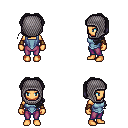
a pixel art fantasy rpg character, female body template, human, tanned skin, blue vest, magenta pants, raven princess hairstyle, chain hood, leather bracers, four views (front, back, left, right), 2x2 character sprite sheet, small pixel art, hard edges, no anti-aliasing